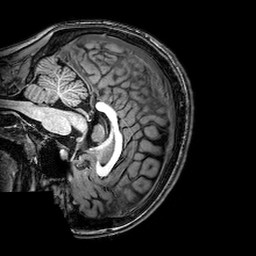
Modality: T1w
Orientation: sagittal
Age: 21
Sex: female
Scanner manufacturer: philips
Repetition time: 0.008205 s
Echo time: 0.00376 s